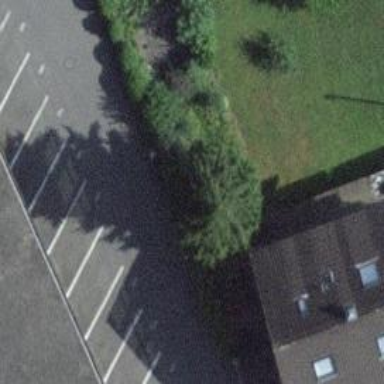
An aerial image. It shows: Parking lane for vehicles.